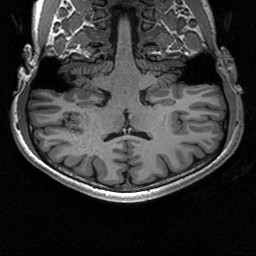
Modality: T1w
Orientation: sagittal
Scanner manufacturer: siemens
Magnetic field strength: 3 T
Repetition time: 2.53 s
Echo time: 0.00267 s